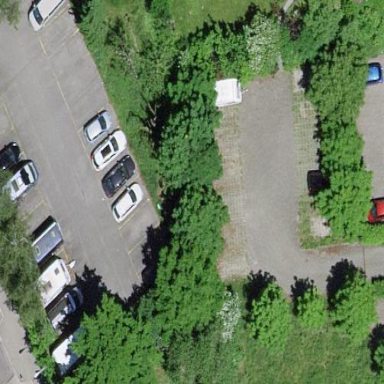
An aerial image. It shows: Parking area with asphalt surface.